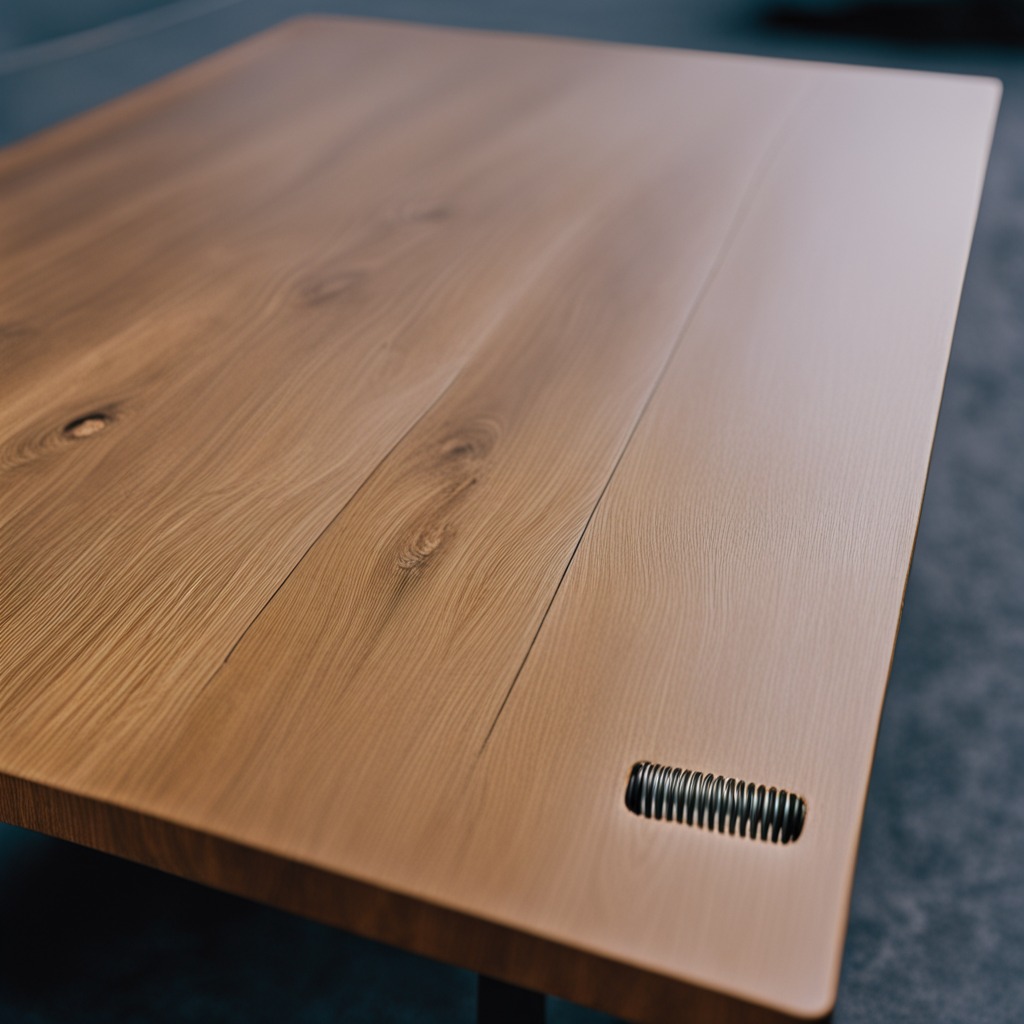
A coiled metal spring is lying on a table.